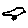
Label: bird